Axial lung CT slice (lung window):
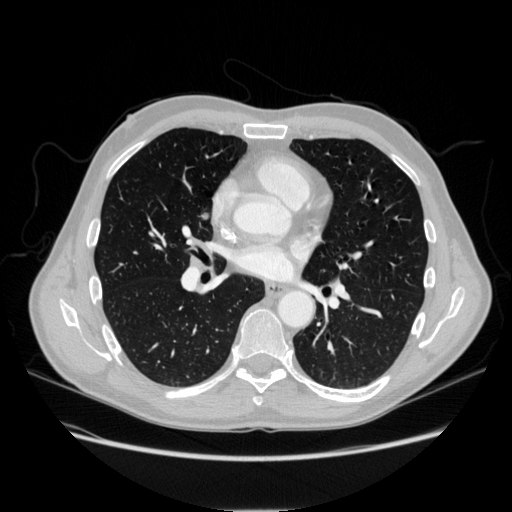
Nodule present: yes
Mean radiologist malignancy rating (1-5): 2.75